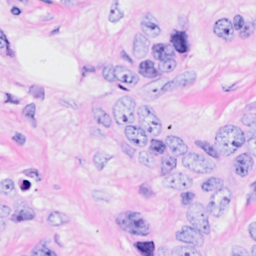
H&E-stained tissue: Breast